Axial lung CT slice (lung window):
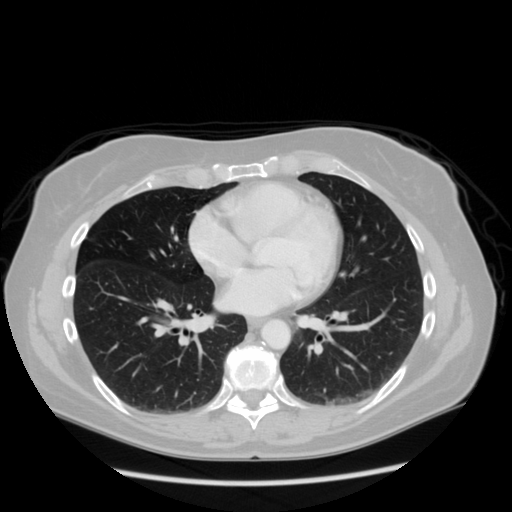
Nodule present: no